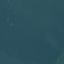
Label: SeaLake